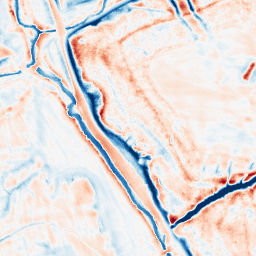
Category: edge_preserving
Decomposition family: bilateral
Decomposition parameters: d: 21
sigma_color: 150
sigma_space: 100
Upsampling method: bicubic
Upsampling parameters: scale: 4
Upsampling scale: 4